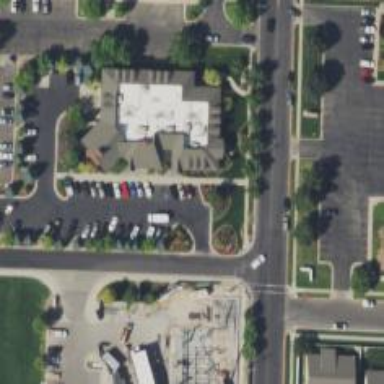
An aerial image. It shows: Healthcare clinic is depicted in the image.